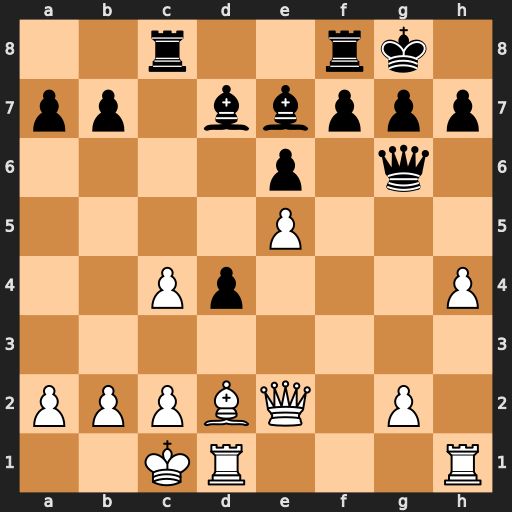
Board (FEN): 2r2rk1/pp1bbppp/4p1q1/4P3/2Pp3P/8/PPPBQ1P1/2KR3R
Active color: w
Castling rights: -
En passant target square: -
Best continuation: h5 Qg3 Rh3 Qxh3 gxh3